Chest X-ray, PA view. Patient: 25 years old, sex M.
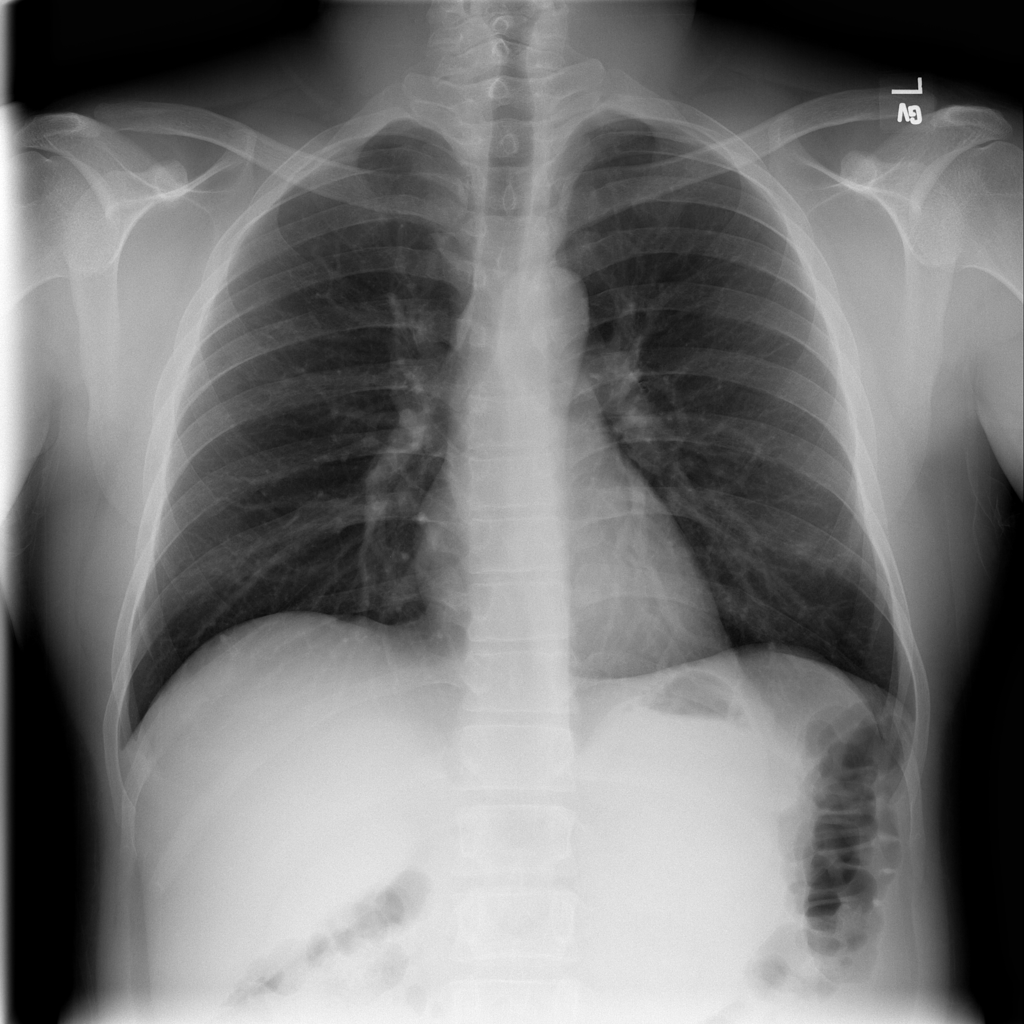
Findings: No Finding